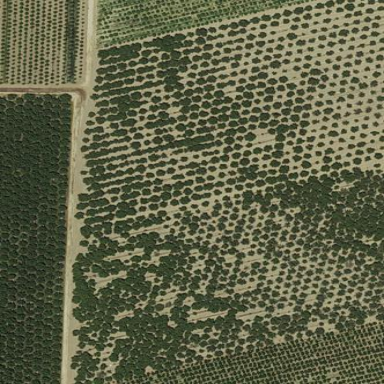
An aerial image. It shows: Orchard.